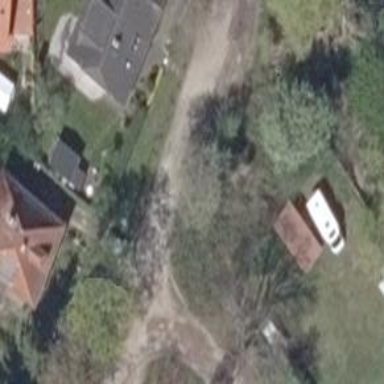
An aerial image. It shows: Residential road.